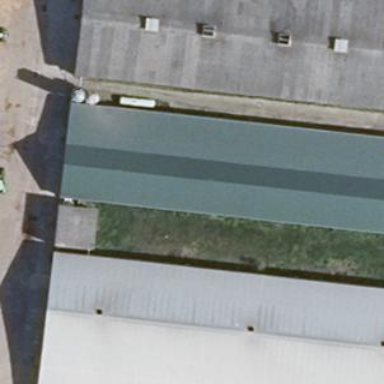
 where the roof is oriented along the structure."